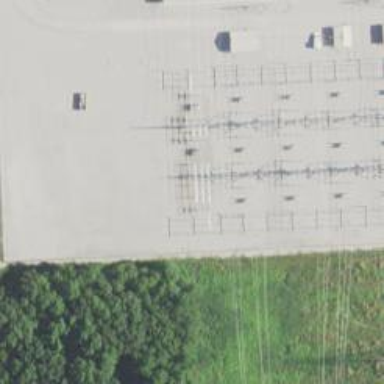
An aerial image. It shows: Switch for power supply.